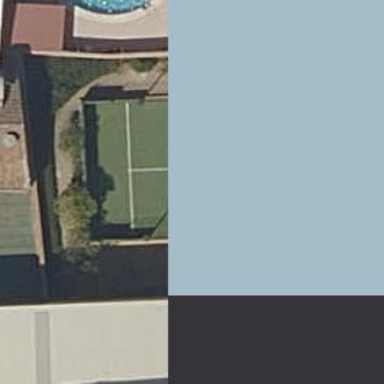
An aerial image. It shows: Tennis court on pitch.